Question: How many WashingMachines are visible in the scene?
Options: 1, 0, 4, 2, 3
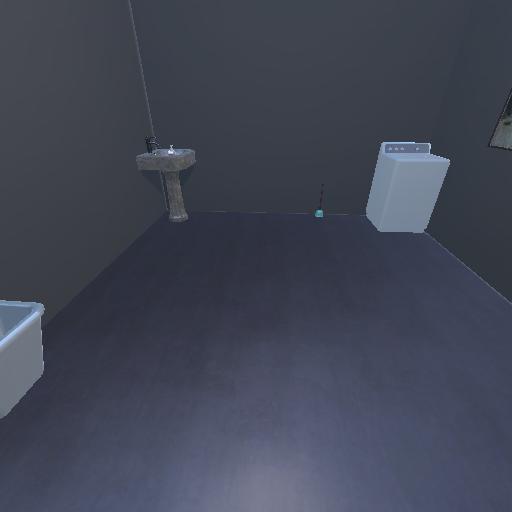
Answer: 1